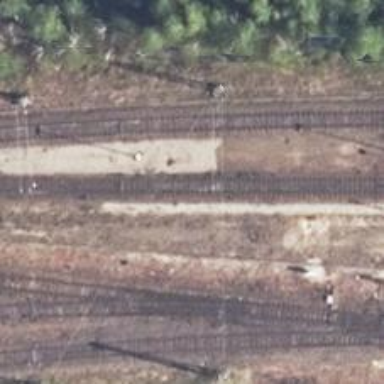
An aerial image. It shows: Rail on embankment with electrified contact lines.